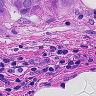
Metastatic tissue present: yes